Question: I tried this as well:
'plot(x(bootsam(:,100)),y(bootsam(:,100)), 'r*')' but it was exactly the same to my data! I want to resample my data in 95% confidence interval .
But it seems this command bootstrp doesn't work alone, it needs some function or other commands to combine. Would you help me to figure it out?
I would like to generate some data randomly but behave like my function around the original data, I attached a plot which original data which are red and resampled data are in blue and green colors.

Generally, I would like to use bootstrap to find error for my best-fit parameters. I read in this book:
<URL>
other methods for error analysis my fitted parameters are appreciated.
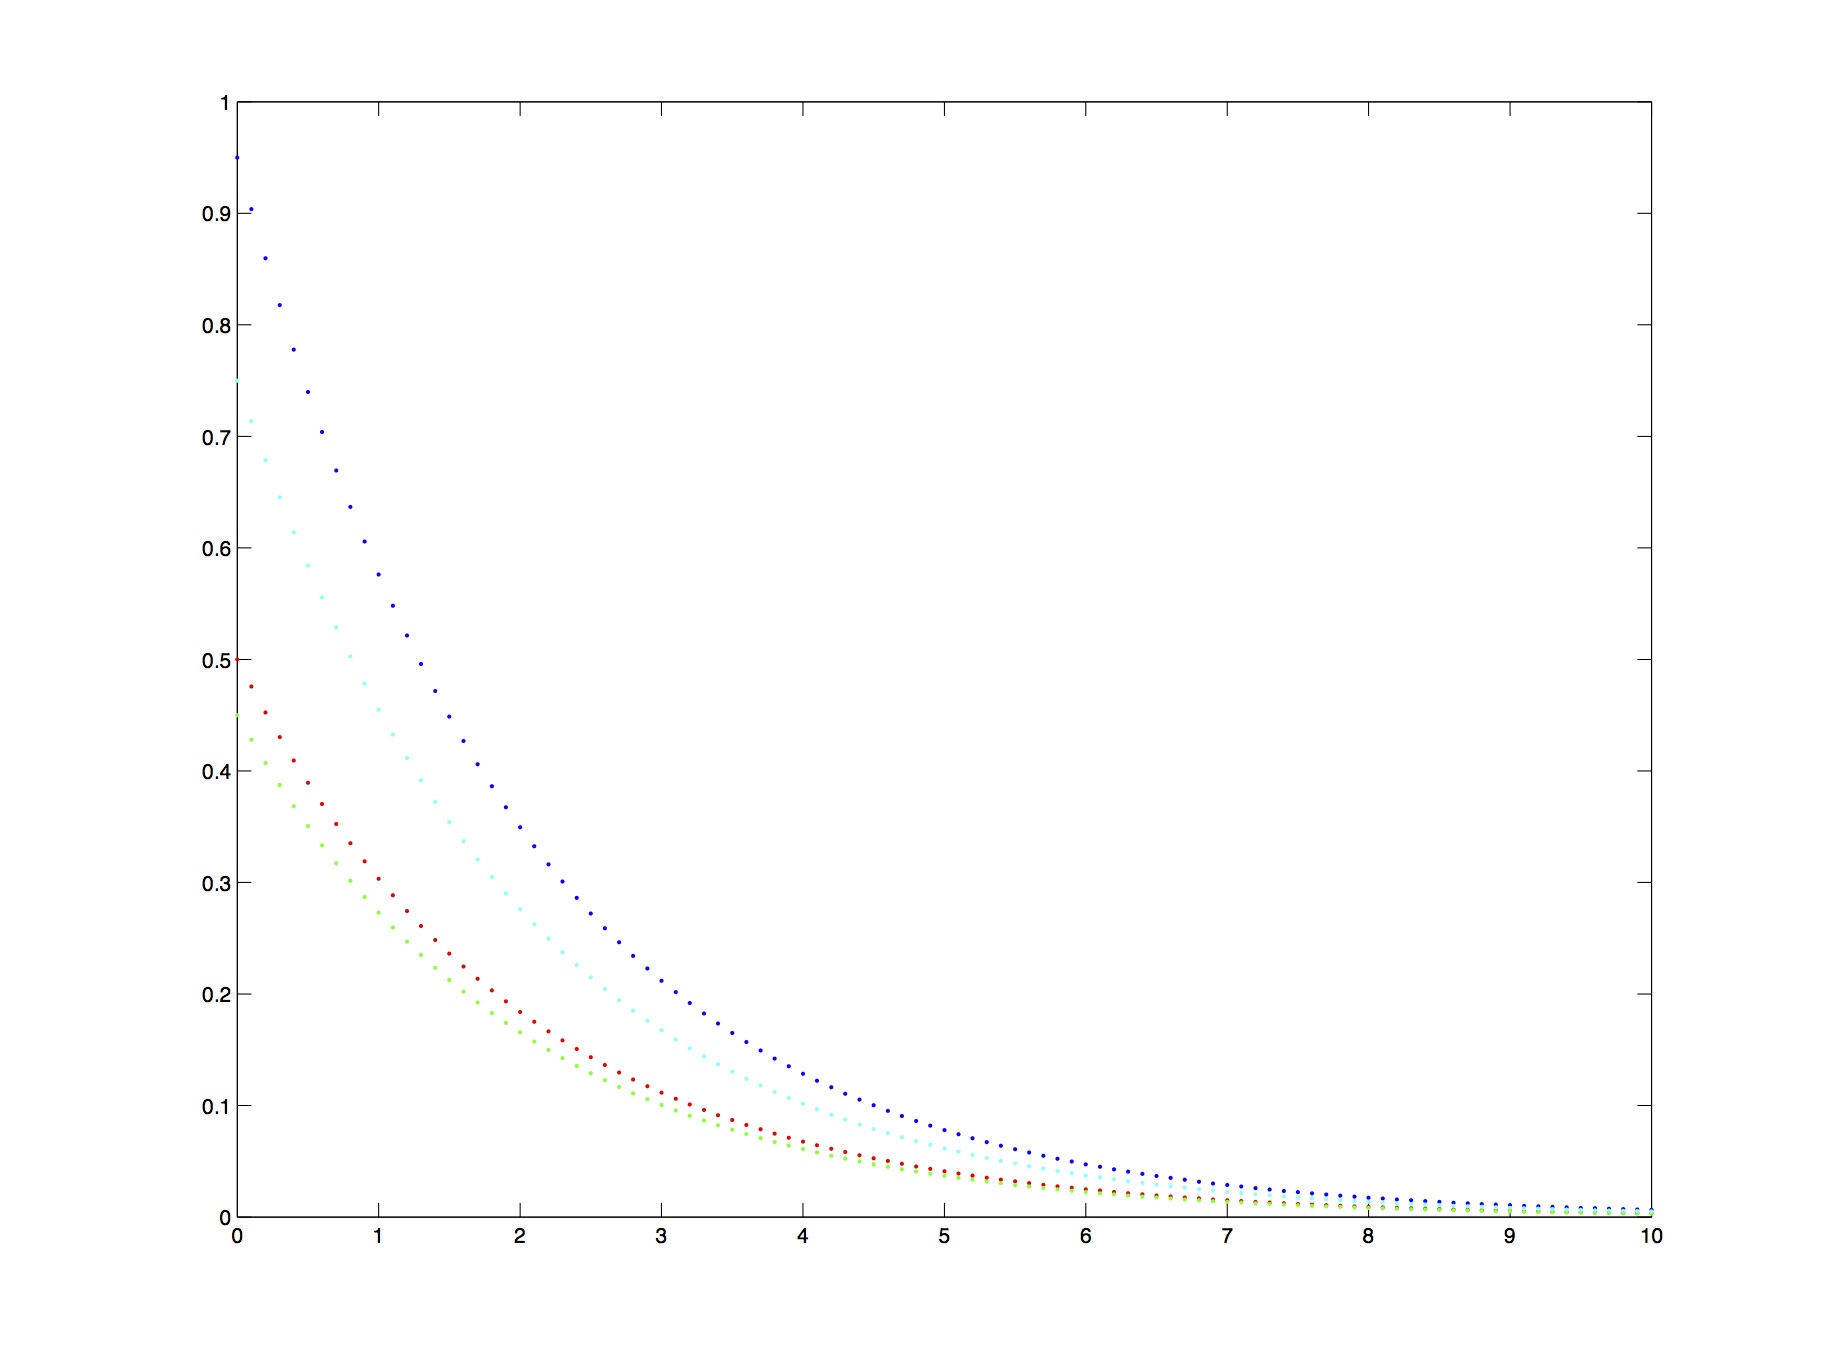
Answer: I suggest you start this way and then adapt it to your case.
'''
% One step at a time.
% Step 1: Suppose you generate a simple linear deterministic trend with
% noise from the standardized Gaussian distribution:
N = 1000; % number of points
x = [(1:N)', ones(N, 1)]; % x values
b = [0.15, 157]'; % parameters
y = x * b + 10 * randn(N, 1); % linear trend with noise
% Step 2: Suppose you want to fit y with a linear equation:
[b_hat, bint1] = regress(y, x); % estimate parameters with linear regression
y_fit = x * b_hat; % calculate fitted values
resid = y - y_fit; % calculate residuals
plot(x(:, 1), y, '.') % plot
hold on
plot(x(:, 1), y_fit, 'r', 'LineWidth', 5) % fitted values
% Step 3: use bootstrap approach to estimate the confidence interval of
% regression parameters
N_boot = 10000; % size of bootstrap
b_boot = bootstrp(N_boot, @(bootr)regress(y_fit + bootr, x), resid); % bootstrap
bint2 = prctile(b_boot, [2.5, 97.5])'; % percentiles 2.5 and 97.5, a 95% confidence interval
% The confidence intervals obtained with regress and bootstrp are
% practically identical:
bint1
bint2
'''